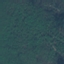
Land use / land cover: Forest